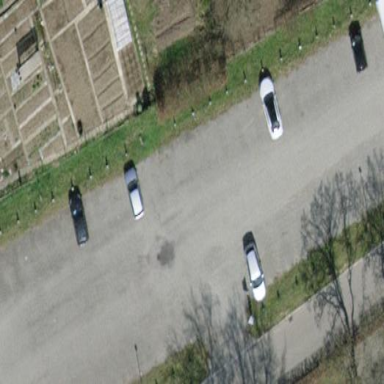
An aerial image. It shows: Parking area with surface.